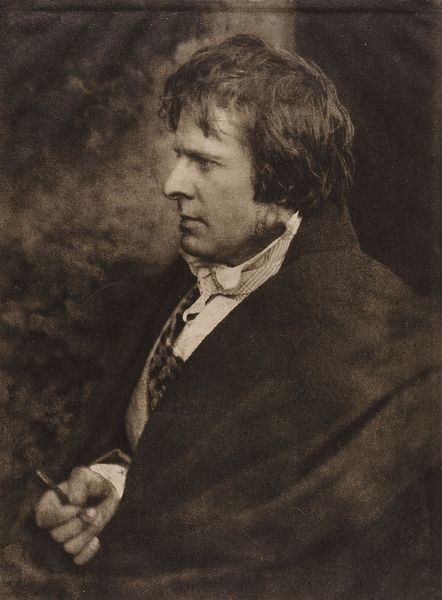
Titel: Selbstbildnis von David Octavius Hill
Künstler: Robert Adamson
Standort: Hamburg
Institution: Museum für Kunst und Gewerbe Hamburg
Schlagwörter: mann, gesten, portrait, papier, foto, fotografie, photographie, selbstbildnis, photo, selbstportrait, lichtbild, fotograf, bildwerke, heliogravur, angewandte und bildende kunst, hessische systematik, künstler, selbstporträt, porträt, armhaltungen, porträtfotografie, porträtphotographie, hüftbild, künstlers, heliogravüre, photogravüre, fotogravüre, kartonpassepartout